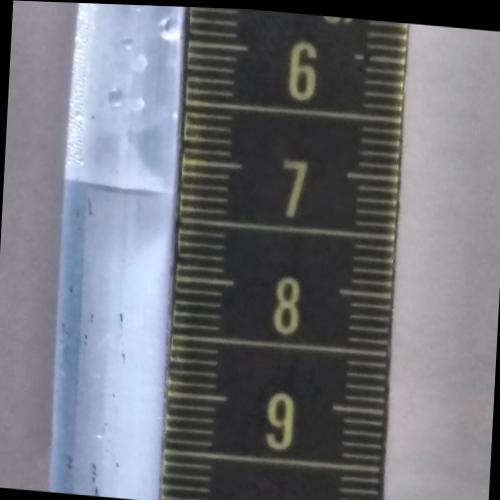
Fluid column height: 7.3 cm